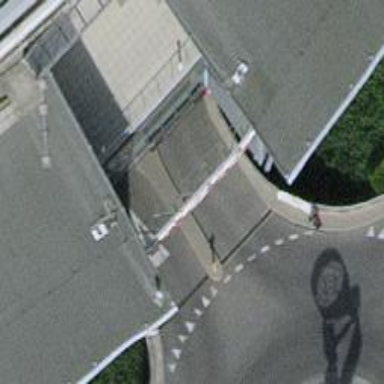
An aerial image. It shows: Parking entrance.